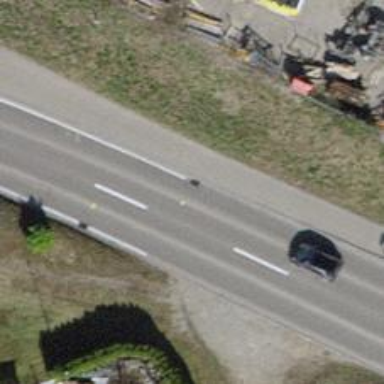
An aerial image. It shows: Road with traffic signals.